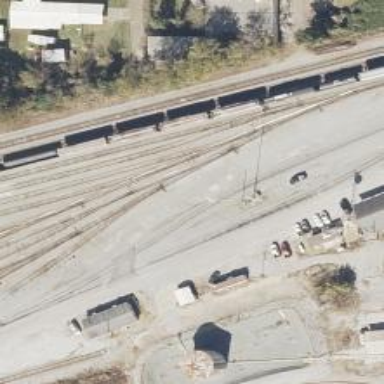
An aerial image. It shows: Railway yard in service.